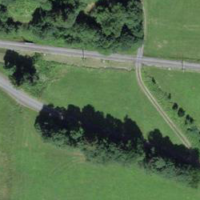
EUNIS habitat code: 24
Species observed at this site:
Filipendula ulmaria